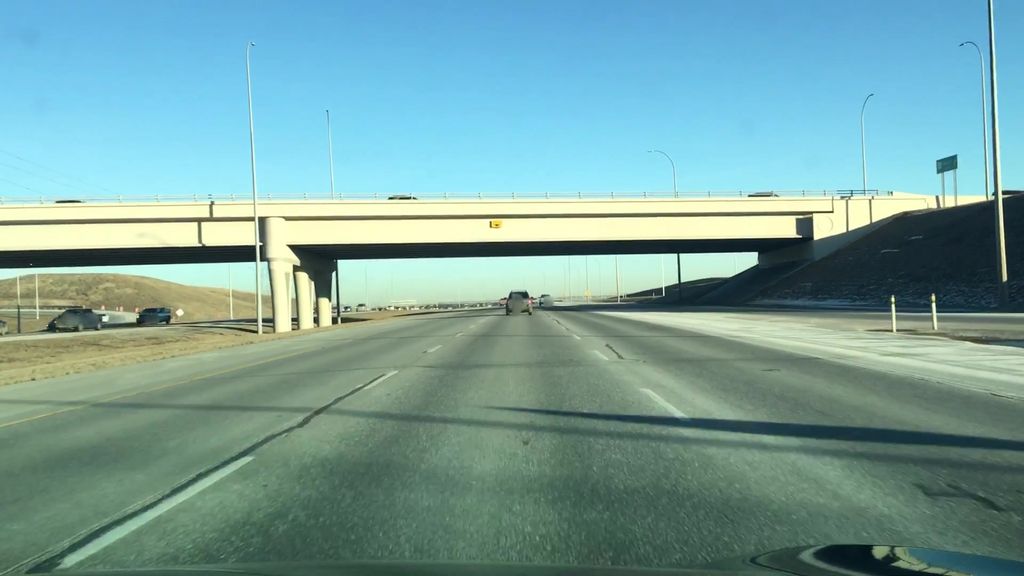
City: calgary